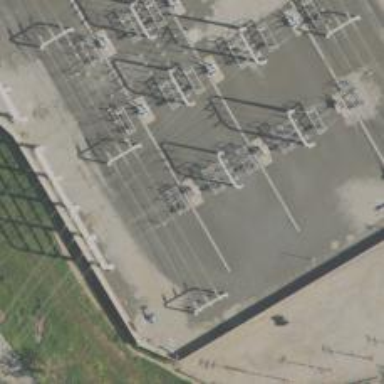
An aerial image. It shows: Switch used for power control.